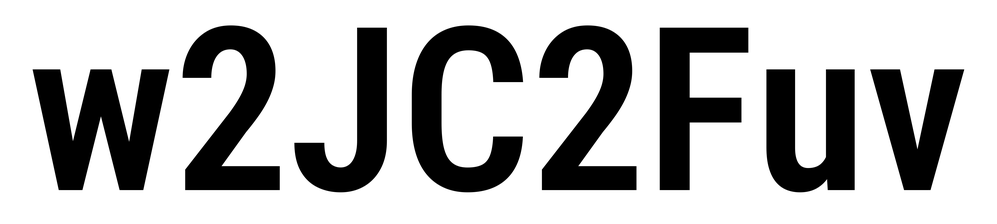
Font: Roboto_Condensed_SemiBold